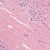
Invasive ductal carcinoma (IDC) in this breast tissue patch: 1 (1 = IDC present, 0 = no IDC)